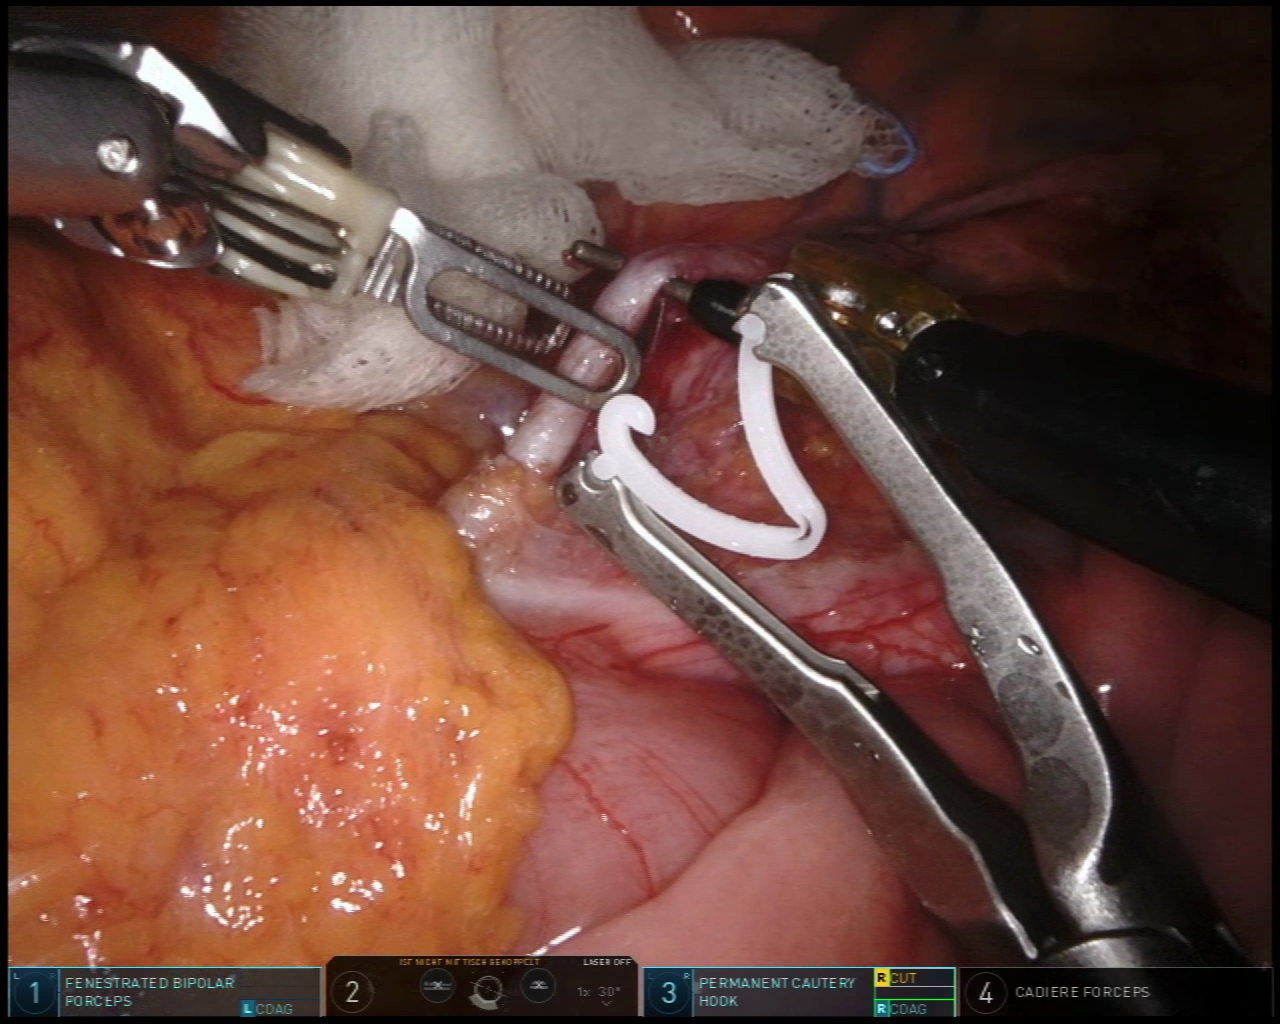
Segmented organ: inferior_mesenteric_artery
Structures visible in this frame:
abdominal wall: no
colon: no
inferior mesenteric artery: yes
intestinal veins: yes
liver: no
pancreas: no
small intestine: yes
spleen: no
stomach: no
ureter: no
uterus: no
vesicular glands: no